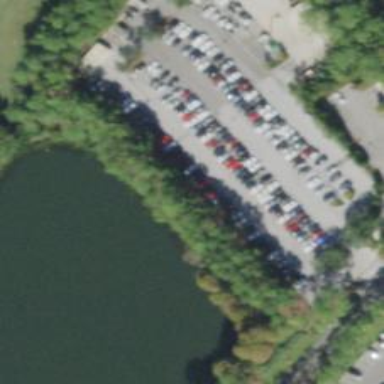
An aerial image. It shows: Paved parking area.